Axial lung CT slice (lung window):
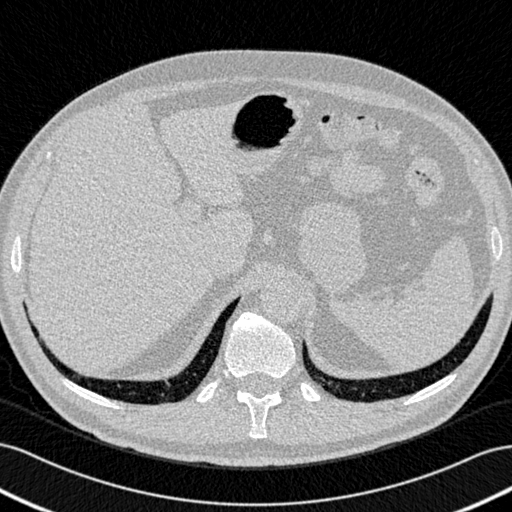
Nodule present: no